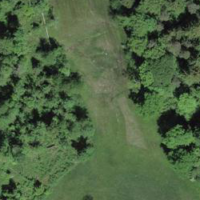
EUNIS habitat code: 43
Species observed at this site:
Carex acutiformis